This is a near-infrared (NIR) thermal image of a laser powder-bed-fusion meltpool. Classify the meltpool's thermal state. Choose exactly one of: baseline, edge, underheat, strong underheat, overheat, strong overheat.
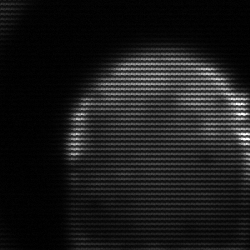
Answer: edge